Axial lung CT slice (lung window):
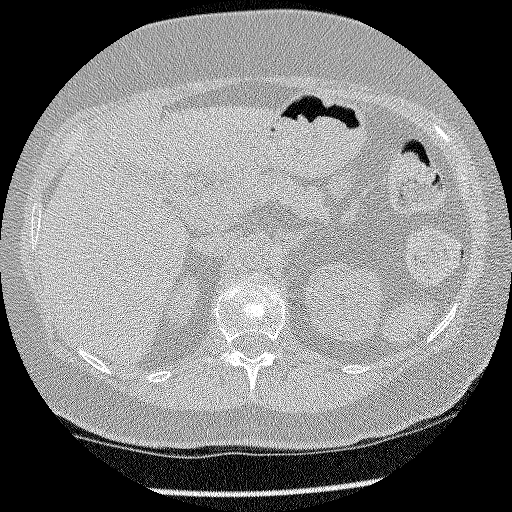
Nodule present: no